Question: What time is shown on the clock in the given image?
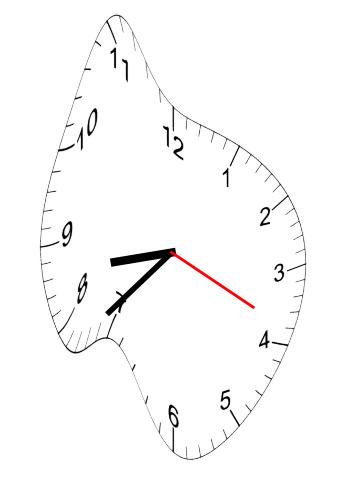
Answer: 08:37:19